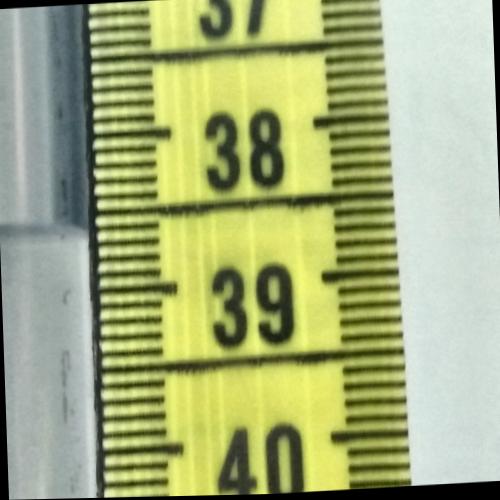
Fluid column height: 38.6 cm